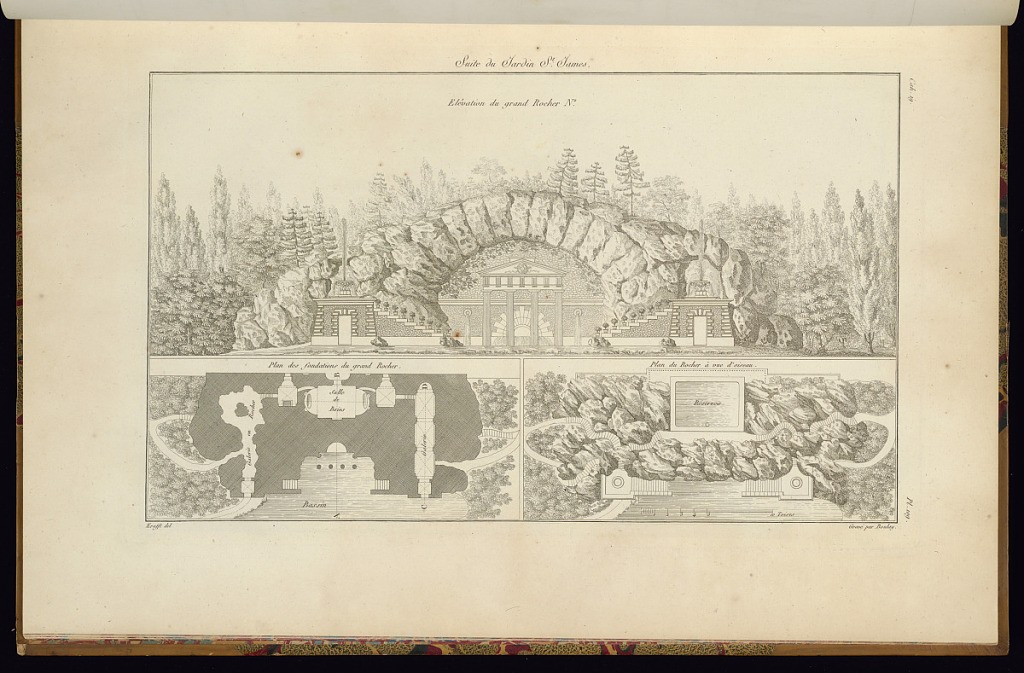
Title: Suite du Jardin St. James
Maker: Jean-Charles Krafft, French, 1764 - 1833
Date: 1812
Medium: Etching and engraving on paper
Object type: Print
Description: An architectural print illustrating garden baths set within artificial rockwork with a classical temple façade (columns, entablature, frieze, and pediment) and flanking fountains. An exterior elevation along with two floor plans below. The plate is titled, signed, and numbered.